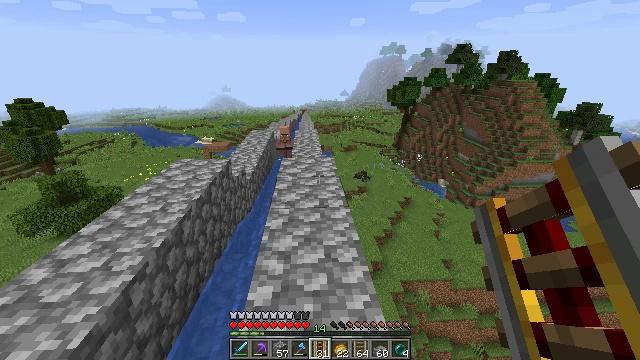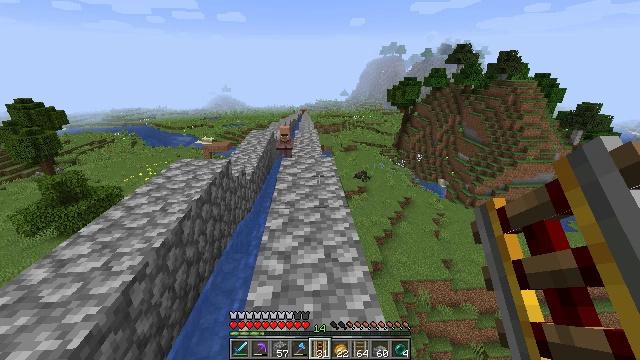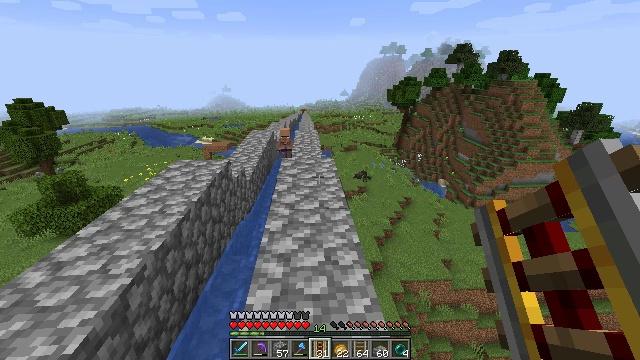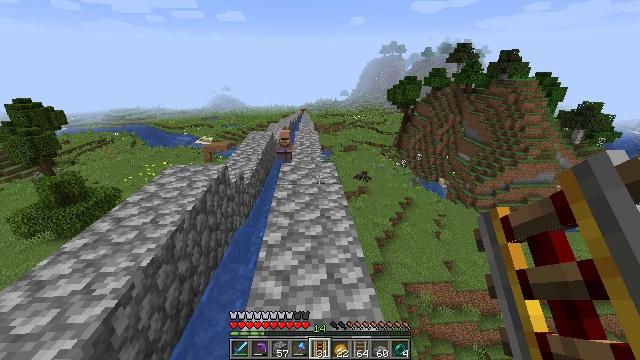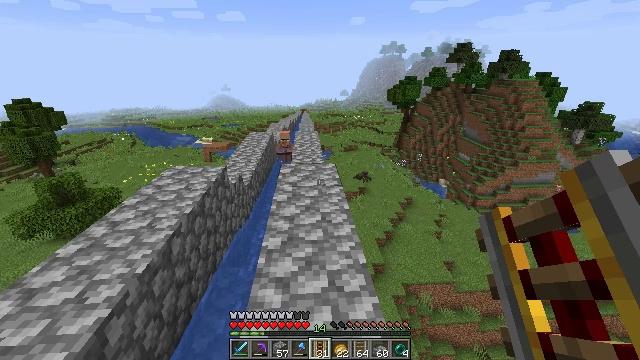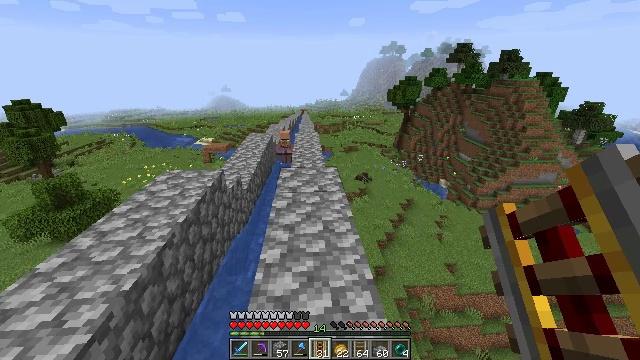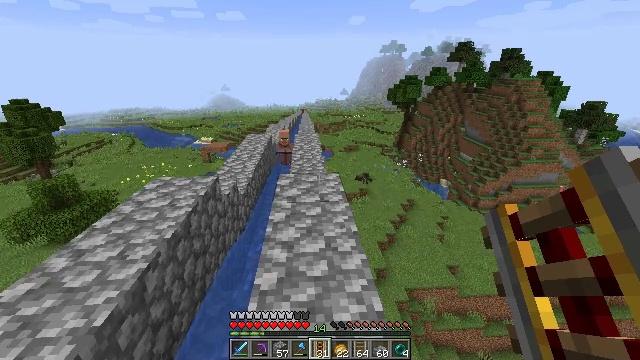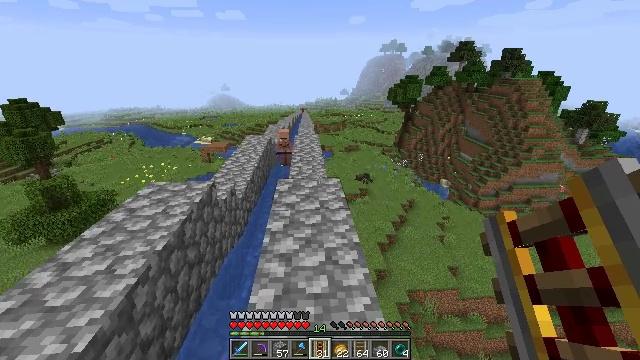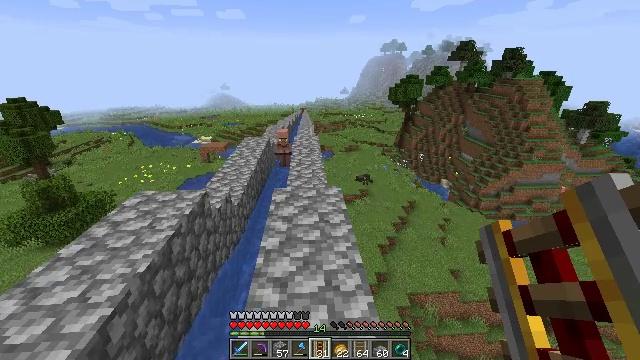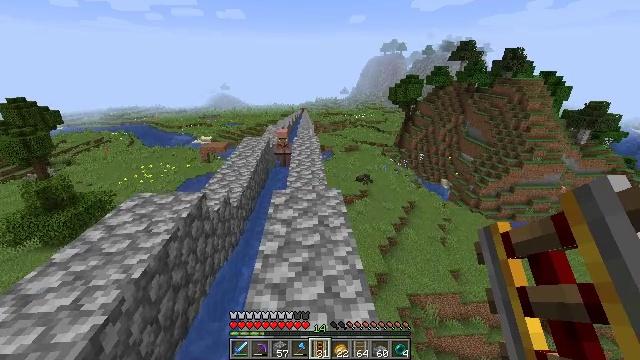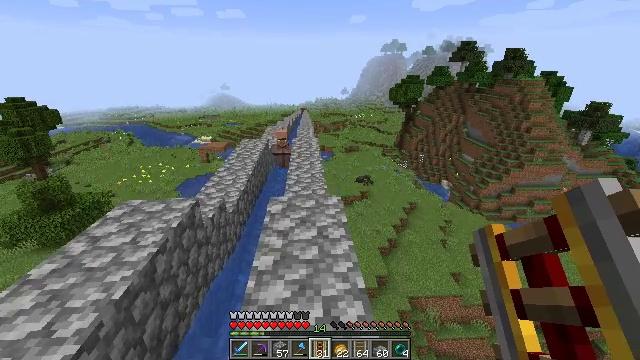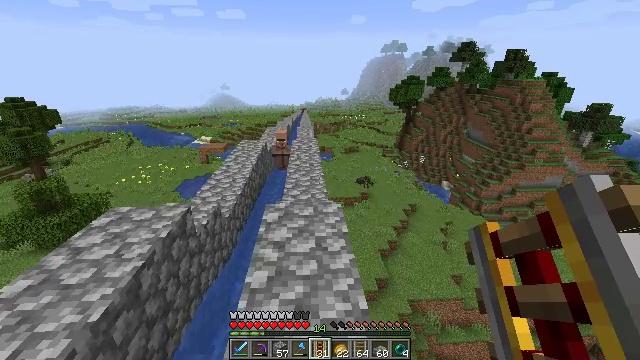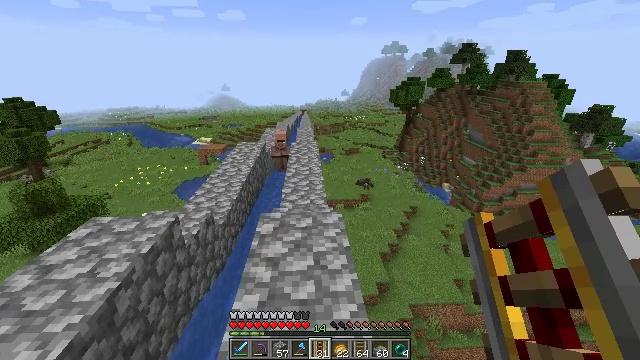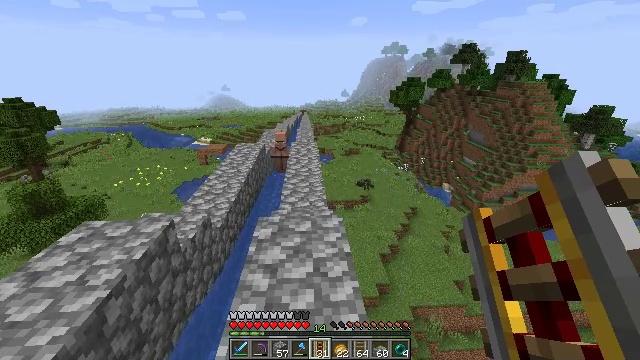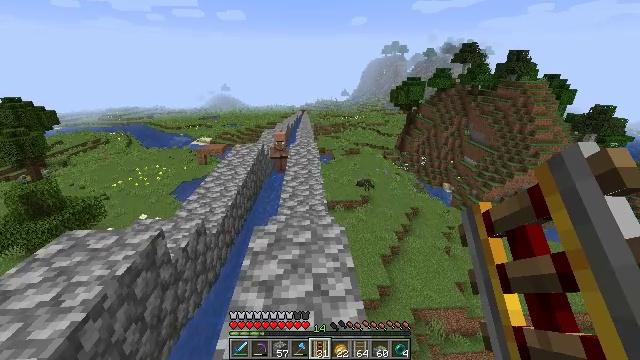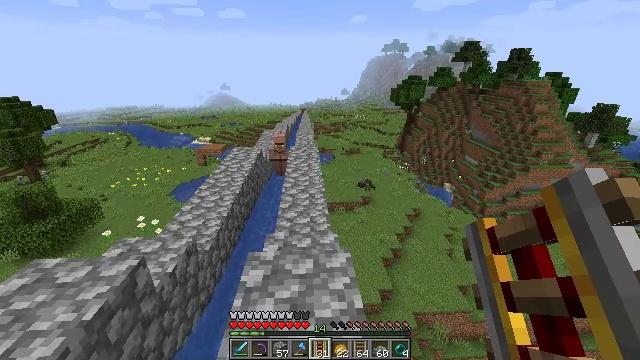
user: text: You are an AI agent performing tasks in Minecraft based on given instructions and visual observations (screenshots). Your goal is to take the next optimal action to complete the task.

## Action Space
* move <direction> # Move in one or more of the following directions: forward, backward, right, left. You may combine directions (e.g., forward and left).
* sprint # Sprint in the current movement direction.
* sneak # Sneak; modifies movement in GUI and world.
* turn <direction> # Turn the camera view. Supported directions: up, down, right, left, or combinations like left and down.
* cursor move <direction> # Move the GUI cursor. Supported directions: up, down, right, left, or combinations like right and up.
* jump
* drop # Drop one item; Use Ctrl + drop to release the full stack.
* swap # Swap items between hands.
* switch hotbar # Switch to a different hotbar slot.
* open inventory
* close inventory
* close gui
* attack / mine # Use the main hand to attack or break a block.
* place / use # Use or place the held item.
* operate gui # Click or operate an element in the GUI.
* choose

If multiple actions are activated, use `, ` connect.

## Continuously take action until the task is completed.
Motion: motion action
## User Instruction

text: Gather dirt.
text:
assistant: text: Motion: no_op
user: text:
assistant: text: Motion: move forward
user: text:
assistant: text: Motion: move forward
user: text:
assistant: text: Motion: move forward
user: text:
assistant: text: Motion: move forward
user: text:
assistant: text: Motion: move forward
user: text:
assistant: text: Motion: move forward
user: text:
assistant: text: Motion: move forward
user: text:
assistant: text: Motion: move forward
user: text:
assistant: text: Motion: move forward
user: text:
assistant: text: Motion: move forward
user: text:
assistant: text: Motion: move forward
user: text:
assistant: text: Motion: move forward
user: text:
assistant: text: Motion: move forward
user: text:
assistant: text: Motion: move forward
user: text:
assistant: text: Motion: move forward
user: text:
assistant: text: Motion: move forward
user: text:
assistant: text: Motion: move forward
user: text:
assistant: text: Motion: move forward, turn left
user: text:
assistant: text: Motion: move forward
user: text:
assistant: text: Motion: move forward
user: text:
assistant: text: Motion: move forward
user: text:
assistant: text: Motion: move forward
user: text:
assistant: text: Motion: move forward
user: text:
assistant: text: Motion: move forward
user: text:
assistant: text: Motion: move forward
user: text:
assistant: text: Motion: move forward
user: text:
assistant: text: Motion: move forward
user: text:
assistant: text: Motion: move forward
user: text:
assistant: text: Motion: move forward